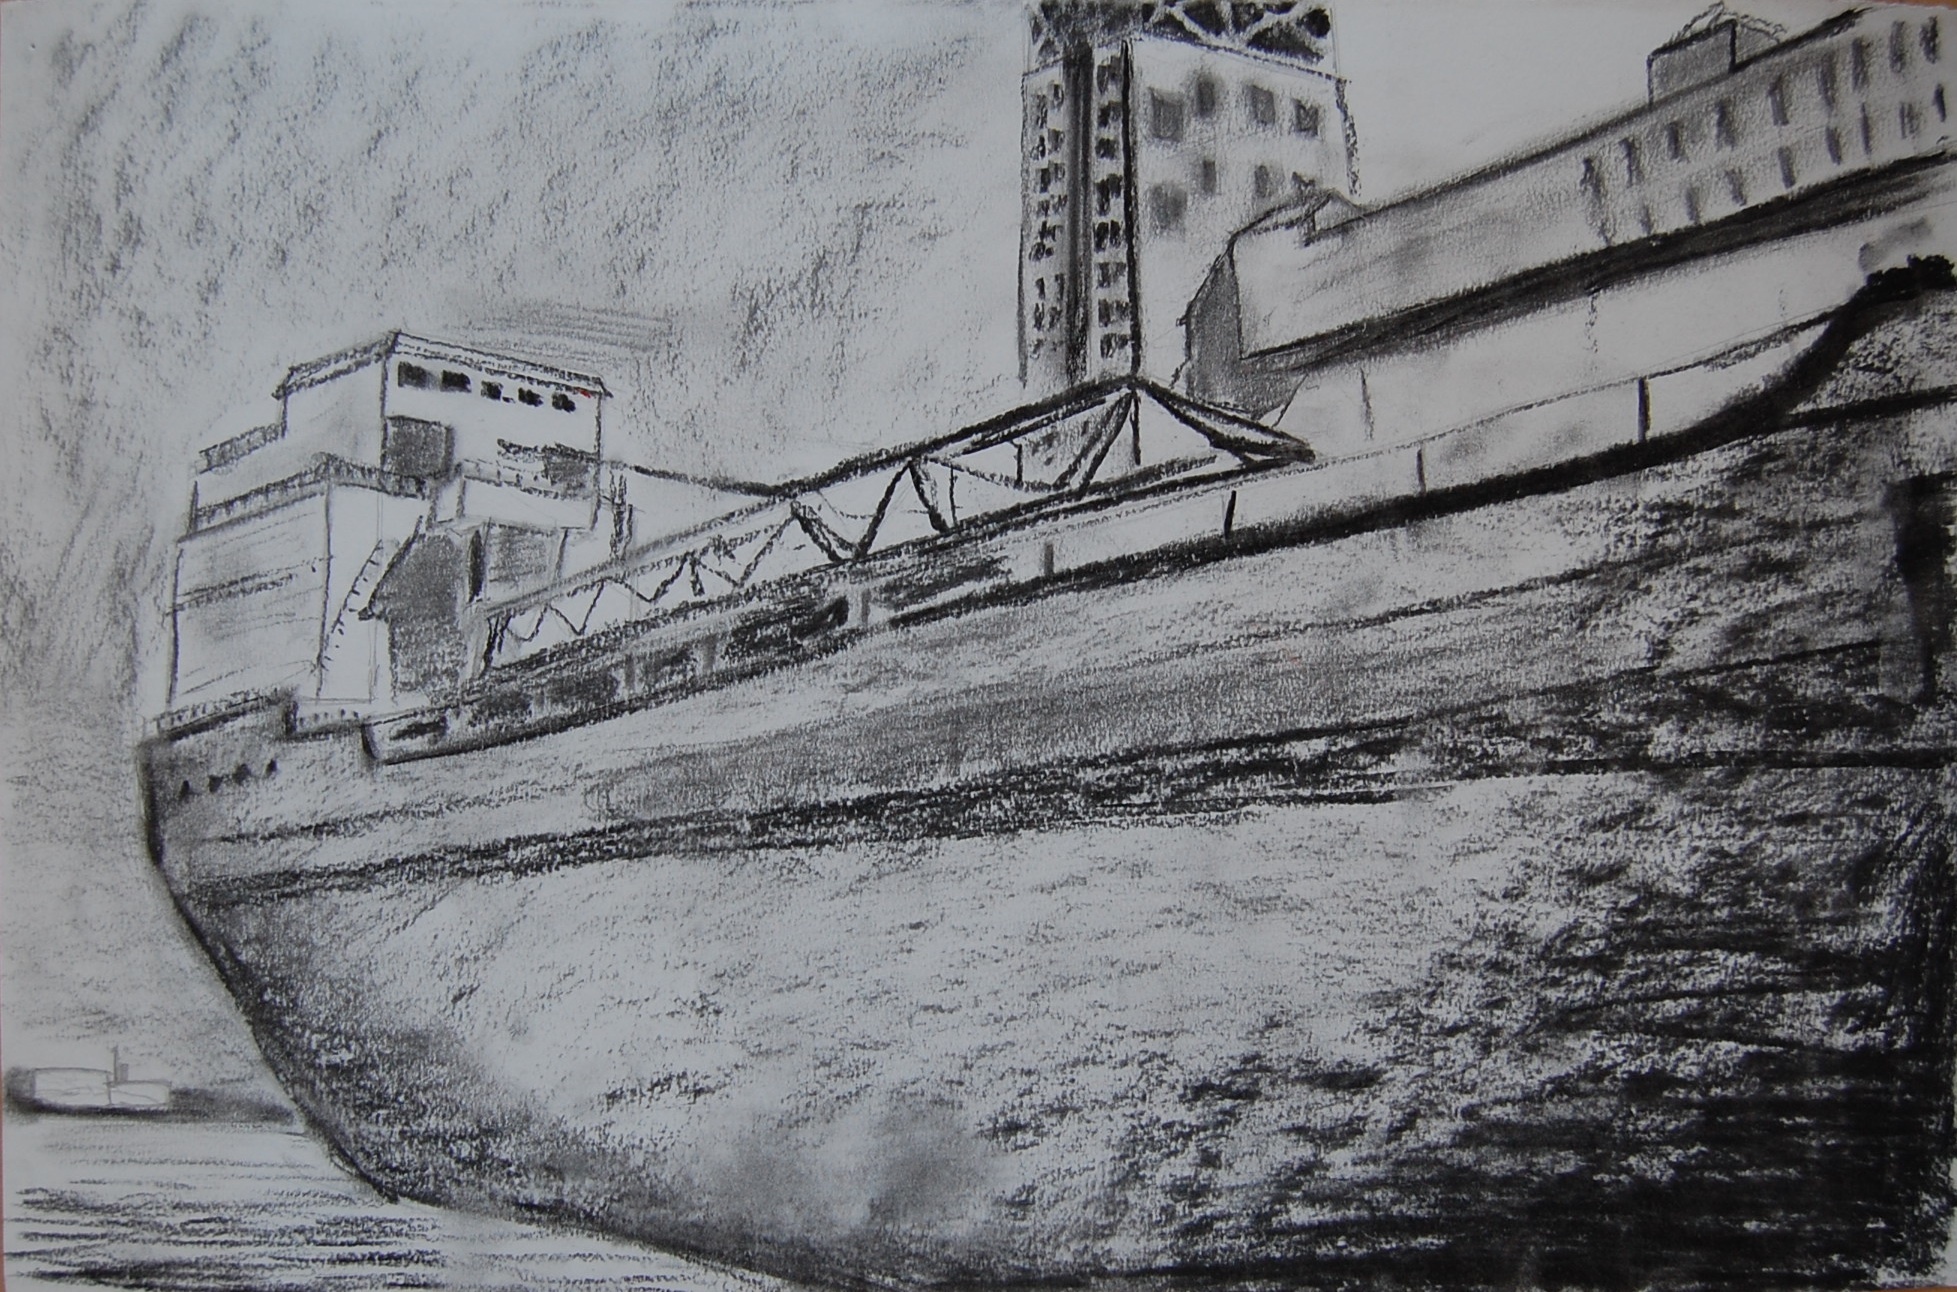
Label: container ship, containership, container vessel